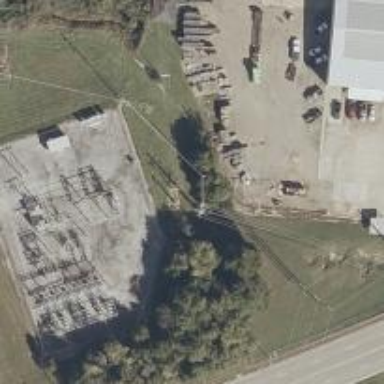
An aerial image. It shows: Power pole.